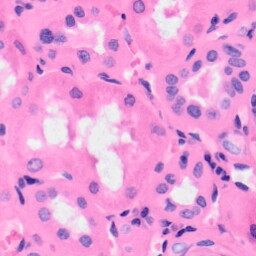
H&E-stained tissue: Kidney